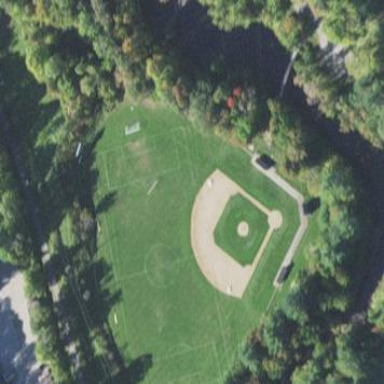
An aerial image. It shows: Baseball pitch for leisure land activities.